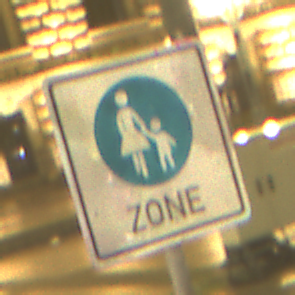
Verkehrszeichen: BeginnFussgaengerzone
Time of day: Night
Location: Outdoor (Urban)
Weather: Overcast
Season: NotSpecified
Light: Artificial